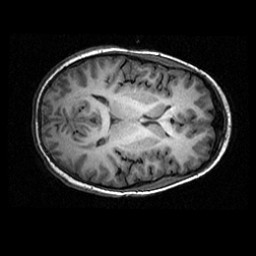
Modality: T1w
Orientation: axial
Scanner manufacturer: ge
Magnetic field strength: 3 T
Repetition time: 0.00904 s
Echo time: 0.00184 s